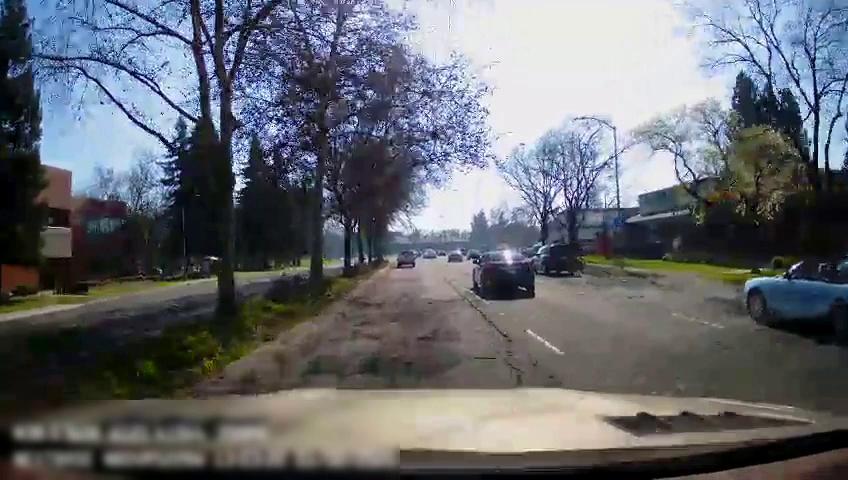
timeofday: Day
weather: Sunny
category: Drivable Space
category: Drivable Space
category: Vehicles | Car
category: Vehicles | Car
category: Vehicles | Car
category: Vehicles | Car
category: Vehicles | Truck
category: Vehicles | Car
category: Lanes | Current Lane
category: Lanes | Current Lane